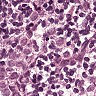
Metastatic tissue present: yes